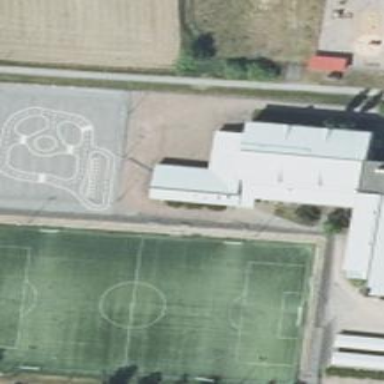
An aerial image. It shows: Soccer pitch for leisureland activities.